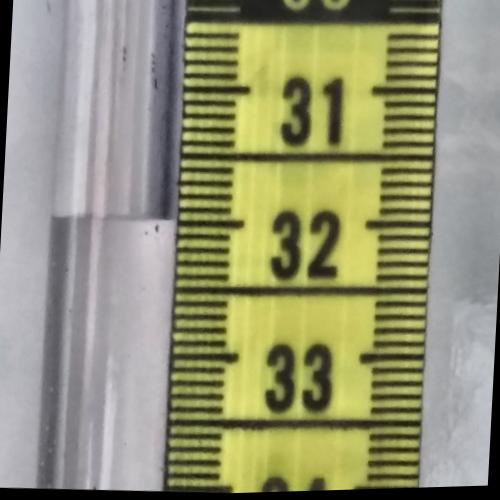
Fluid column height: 32.0 cm